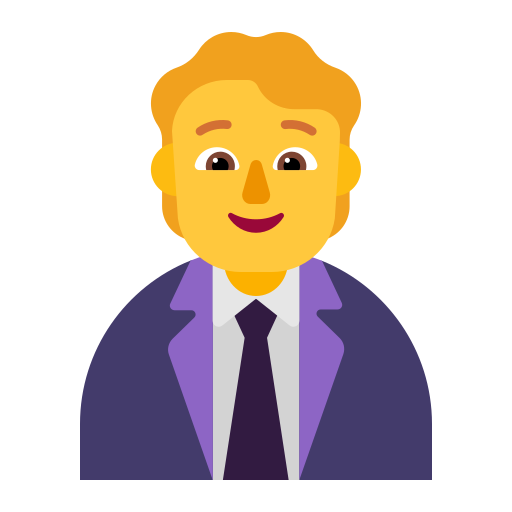
office worker flat default